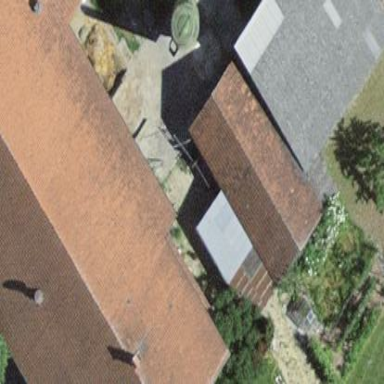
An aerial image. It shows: Rural barn.